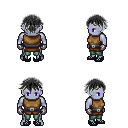
a pixel art fantasy rpg character, male body template, dark elf, purple skin, leather chest armor, teal pants, gray short bangs hairstyle, metal gloves, ghillies, four views (front, back, left, right), 2x2 character sprite sheet, small pixel art, hard edges, no anti-aliasing